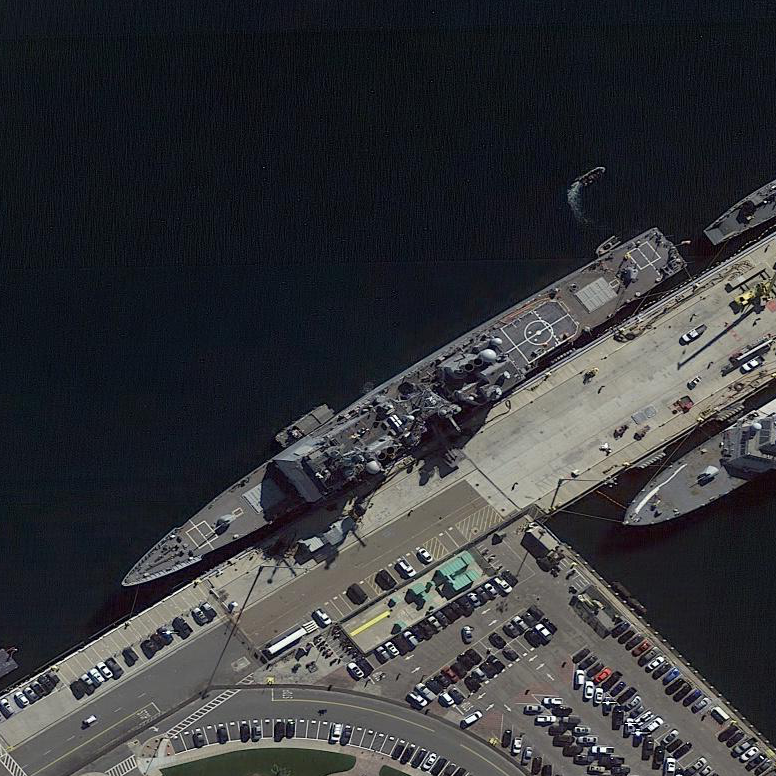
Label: cruiser